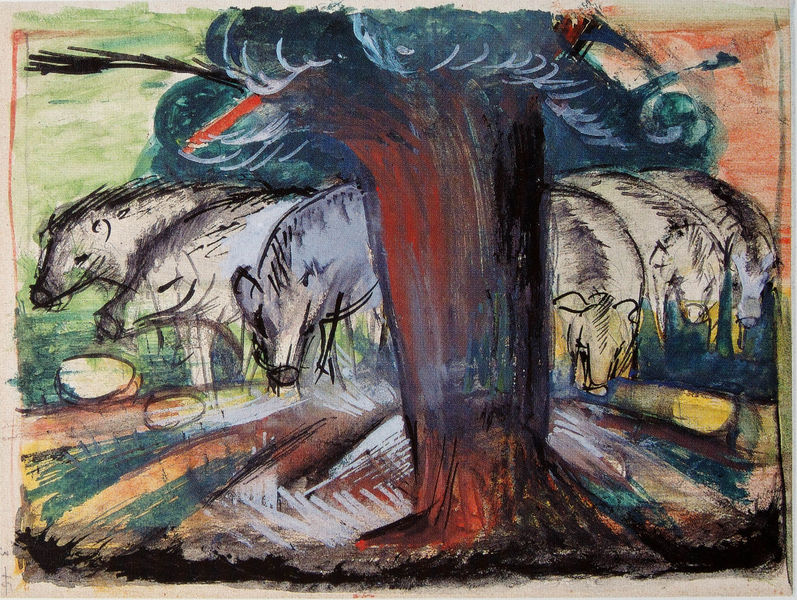
Titel: Schweine unter einem Baum
Künstler: Franz Marc
Standort: Nürnberg.
Institution: Germanisches Nationalmuseum
Schlagwörter: baum, blau, gemälde, himmel, weiß, aquarell, gelb, grün, landschaft, abend, bewegung, braun, bunt, grau, hintergrund, kreide, mitte, orange, pastell, rücken, schwarz, skizze, vordergrund, zeichnung, gras, obst, rot, tier, tiere, weg, wiese, expressionismus, malerei, stehen, stein, steine, bild, baumstamm, erde, stamm, weide, brücke, pastos, rauch, boden, futter, stehend, krone, ohren, wald, rund, früchte, erdig, schnell, farbig, rudel, abstrakt, farben, fläche, modern, farbe, grasen, herde, schweine, linien, naiv, wild, blue, oil, red, white, black, duktus, expressionism, green, grey, hair, painting, portrait, yellow, print, brown, palme, baumkrone, surreal, tusche, schmutz, schwein, suchen, weiden, expressionistisch, vulkan, wurzel, linie, dynamik, reihe, hodler, franz, neu, halbkreis, leben, wurzeln, smoke, schnauze, dynamisch, expressiv, cloud, clouds, rock, rocks, sky, stone, tree, waldboden, fressen, landscape, dreck, death, child, eyes, plein air, grass, wildschwein, drawing, sechs, color, fur, animals, etching, line, sketch, blauer reiter, smile, eber, dead, abstract, dirt, rüssel, blauer, buntstift, leaves, pastoral, pastel, ink, pastellkreide, aquarel, art, colorful, colors, ground, board, ears, franz marc, marc, der blaue reiter, schnauzen, wildschweine, animal, circle, explosion, war, stroke, farm, yello, fire, gestisch, charcoal, atompilz, aufstellung, espressionistisch, nebeneinander, rennende, rot blau, trüffel, zufrieden, colour, paint, primitive, simple, livestock, soil, eat, eating, drama, waterfall, stones, rotte, scribble, strokes, bold, mud, slaughter, puff, bomb, foliage, pigs, boar, hunting, chaotic, 6, 20. jahrhundert, nuclear catastrophe, deszruction, destruction, aussdrucksstark, pig, messy, mushroom, boars, swine, pork, six, unique, expressive, truffles, explode, explosions, gemahlt, hog, paining, campfire, eggs, boom, sine, #rotte, aquaruell, hogs, effs, warthog, boares, powerfull, truffle, blast, avantgard, bore, nuclear, snouts, bround, aniamls, elephant, poof, wildpig, violemt